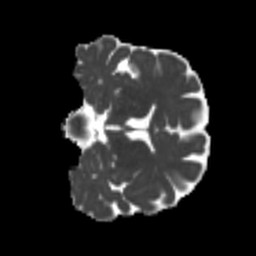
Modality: MD
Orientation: coronal
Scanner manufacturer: siemens
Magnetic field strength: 3 T
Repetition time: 4 s
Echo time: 0.0594 s